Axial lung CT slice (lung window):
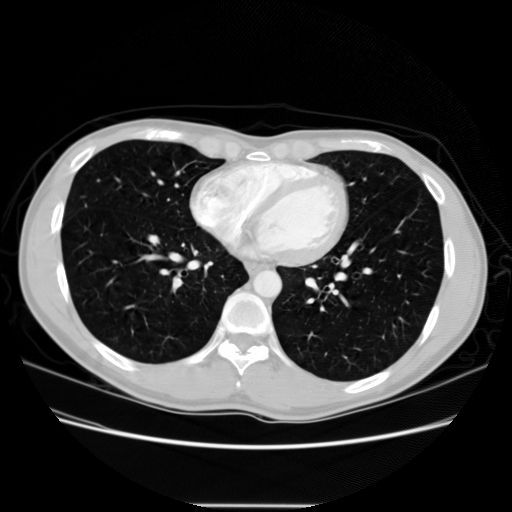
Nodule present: no